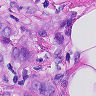
Metastatic tissue present: yes